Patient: sex F, age 37
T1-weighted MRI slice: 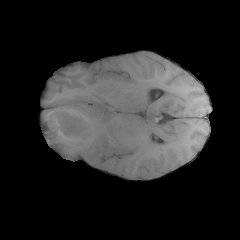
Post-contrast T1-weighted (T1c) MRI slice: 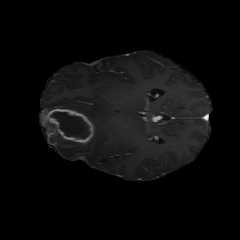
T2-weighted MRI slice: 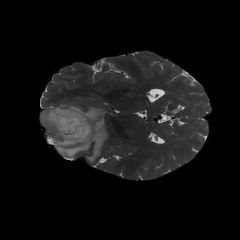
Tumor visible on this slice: yes
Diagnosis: Glioblastoma, IDH-wildtype
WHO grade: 4